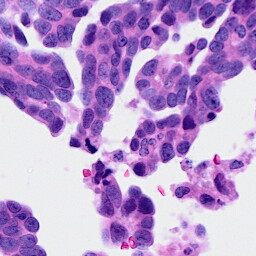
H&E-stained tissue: Ovarian